Question: I want to create jcomponents dynamically using database. when I open any jframe or jpanel components like jlabel, jtextfields, jcombobox, etc should be created by reading database rows.
I am confused in how to give reference from database value i.e. in the String to the jcomponent's object.
this is my database table

'''
try{
con = DriverManager.getConnection("jdbc:mysql://localhost:3306/db","root","pass");
stat = con.createStatement();
ResultSet rs = stat.executeQuery("select * from design");
while(rs.next()){
jTextField1 = new JTextField();
jTextField1.setSize(rs.getInt("height"),rs.getInt("width"));
jTextField1.setLocation(rs.getInt("x"), rs.getInt("y"));
}
rs.close();
stat.close();
con.close();
}
catch(Exception e){
System.out.println(e);
}
'''
this is demo table.
I know this will not work because I can't communicate with objects and database.
I want to print jcomponents on jframe. I will write for loop to print them multiple times.
please help me.
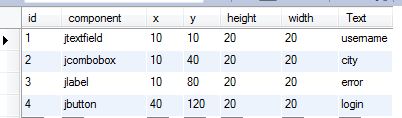
Answer: First of all see this @AndrewThompson's wise advice:
> Java GUIs might have to work on a number of platforms, on different
screen resolutions & using different PLAFs. As such they are not
conducive to exact placement of components. To organize the components
for a robust GUI, instead use layout managers, or combinations of
them, along with layout padding & borders for white space.
There are some helpful topics to understand what it means here:
- <URL>
You'll see the use of methods like 'setLocation()', 'setBounds()' or 'setSize()' is highly discouraged. However I've seen this approach before applied to allow customizing forms. But instead of specific (x,y) coordinates and fixed (width,height) you can store constraints for <URL>. Let's say you have a table like this:

I'd start first with a class to wrap data from the DB:
'''
public class Data {
private String componentType, text;
private int column, row, width, height, weightX, weightY;
public Data(String componentType, int column, int row, int width, int height
,int weightX, int weightY, String text) {
this.componentType = componentType;
this.column = column;
this.row = row;
this.width = width;
this.height = height;
this.weightX = weightX;
this.weightY = weightY;
this.text = text;
}
// getters and setters here
}
'''
As database calls are time consuming task you have to consider use a <URL>.
Having said this you may have something like this:
'''
public class Demo {
private JPanel content;
private JFrame frame;
private void createAndShowGUI() {
content = new JPanel(new GridBagLayout());
SwingWorker<Void, Data> worker = new SwingWorker<Void, Data>() {
@Override
protected Void doInBackground() {
try{
Connection con = DriverManager.getConnection("jdbc:mysql://localhost:3306/db","root","password");
Statement stat = con.createStatement();
ResultSet rs = stat.executeQuery("select * from TableName");
while(rs.next()){
String componentType = rs.getString("component");
int column = rs.getInt("x");
int row = rs.getInt("y");
int width = rs.getInt("width");
int height = rs.getInt("height");
int weightx = rs.getInt("weightx");
int weighty = rs.getInt("weighty");
String text = rs.getString("text");
Data data = new Data(componentType, column, row, width, height
,weightx, weighty, text);
publish(data);
}
rs.close();
stat.close();
con.close();
} catch(Exception e) {
System.out.println(e);
}
return null;
}
@Override
protected void process(List<Data> chunks) {
for(Data data : chunks) {
JComponent component = null;
if(data.getComponentType().equalsIgnoreCase("JTextField")) {
component = new JTextField(data.getText());
}
if(data.getComponentType().equalsIgnoreCase("JComboBox")) {
component = new JComboBox();
}
if(data.getComponentType().equalsIgnoreCase("JLabel")) {
component = new JLabel(data.getText());
}
if(component != null) {
GridBagConstraints constraints = new GridBagConstraints();
constraints.gridx = data.getColumn();
constraints.gridy = data.getRow();
constraints.gridwidth = data.getWidth();
constraints.gridheight = data.getHeight();
constraints.weightx = data.getWeightX();
constraints.weighty = data.getWeightY();
constraints.anchor = GridBagConstraints.WEST;
constraints.fill = GridBagConstraints.BOTH;
constraints.insets = new Insets(8,8,8,8);
content.add(component, constraints);
}
}
}
@Override
protected void done() {
frame = new JFrame("Demo");
frame.setDefaultCloseOperation(JFrame.DISPOSE_ON_CLOSE);
frame.getContentPane().add(content);
frame.pack();
frame.setLocationRelativeTo(null);
frame.setVisible(true);
}
};
worker.execute();
}
public static void main(String[] args) {
SwingUtilities.invokeLater(new Runnable() {
@Override
public void run() {
new Demo().createAndShowGUI();
}
});
}
}
'''
And you'll see something like this: